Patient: sex M, age 75
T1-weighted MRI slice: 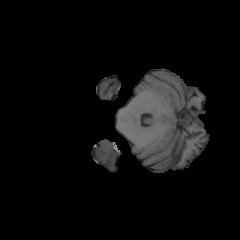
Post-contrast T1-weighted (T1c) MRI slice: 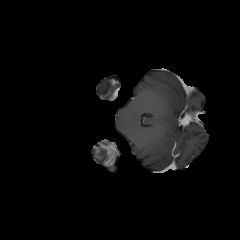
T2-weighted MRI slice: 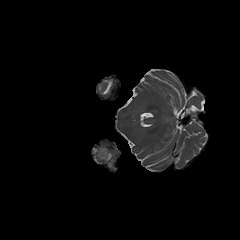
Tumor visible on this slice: yes
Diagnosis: Glioblastoma, IDH-wildtype
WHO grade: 4